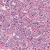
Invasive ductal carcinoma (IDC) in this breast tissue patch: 1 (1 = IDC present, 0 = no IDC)